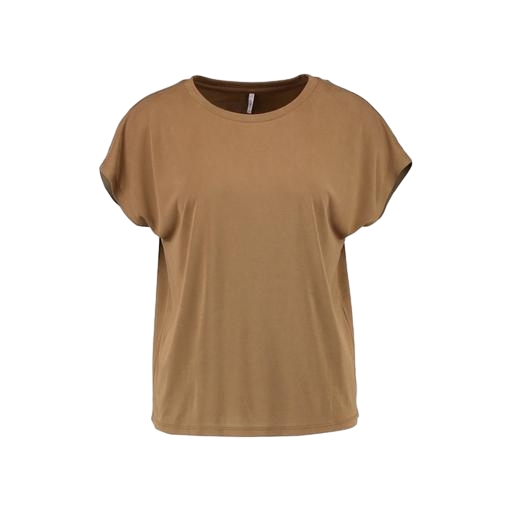
cap-sleeved tee, tan t-shirt, boxy fit t-shirt, white background